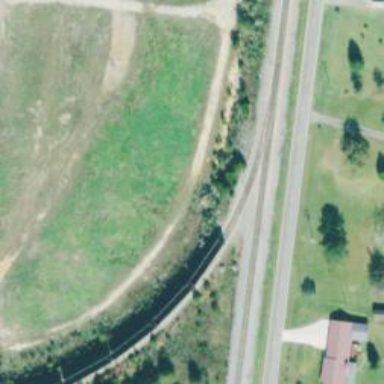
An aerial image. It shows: Wedge is used for the railway derail.